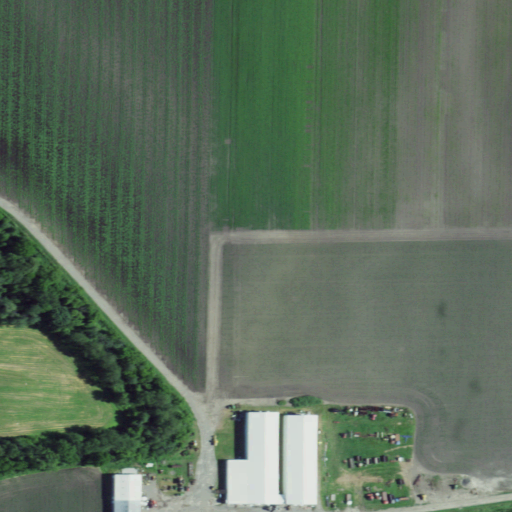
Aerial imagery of valley in New York named Sherman Hollow containing cultivated crops, woody wetlands, high intensity development, and deciduous forest